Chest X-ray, PA view. Patient: 56 years old, sex M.
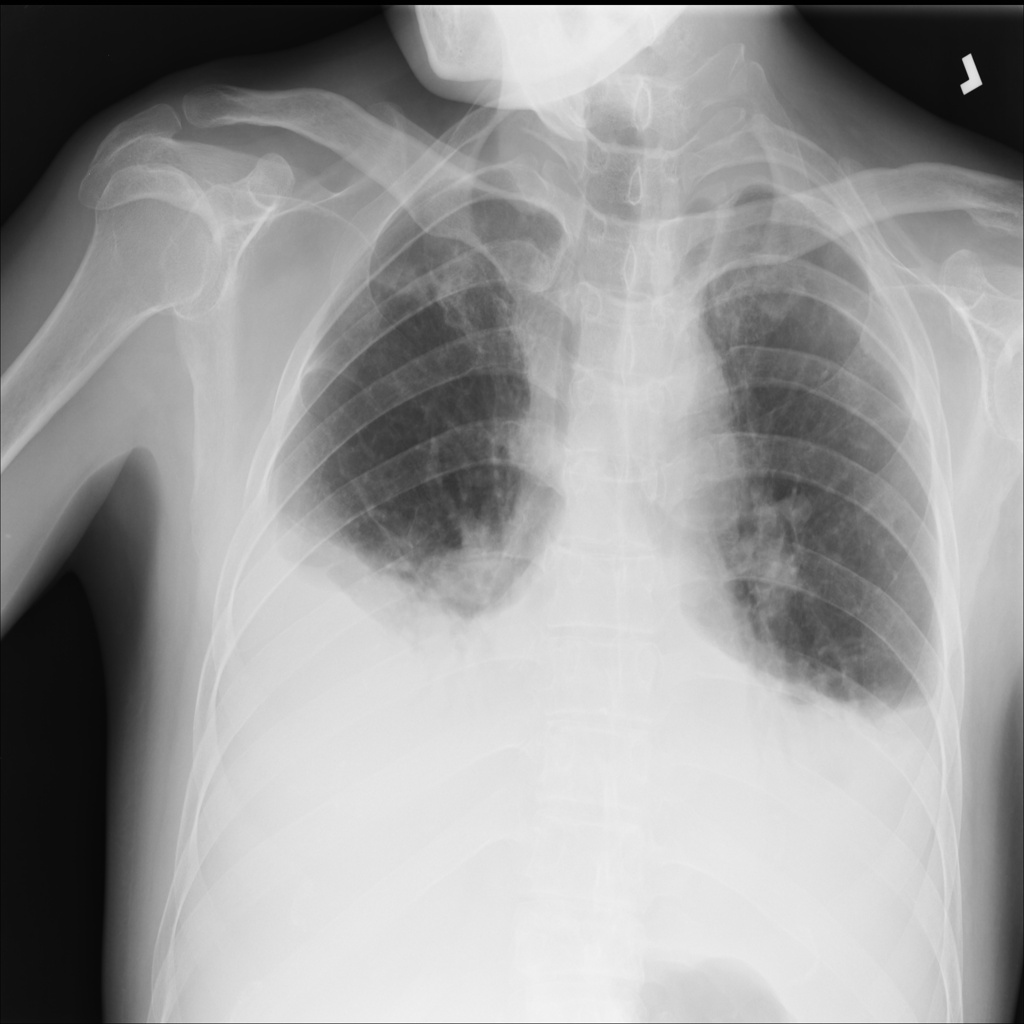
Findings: Effusion